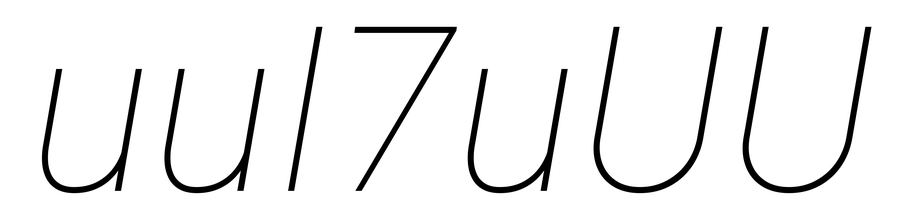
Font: Roboto-Italic_Thin_Italic